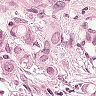
Metastatic tissue present: yes